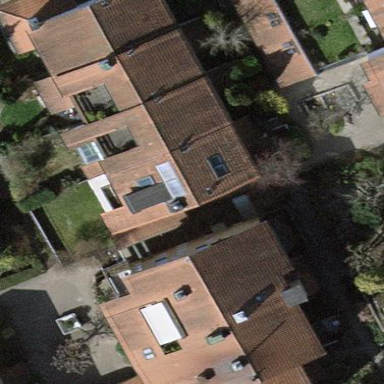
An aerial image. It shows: Pitched roof building.